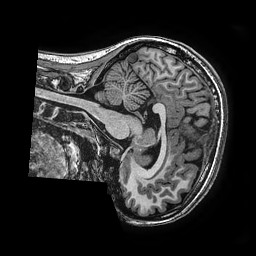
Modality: T1w
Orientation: sagittal
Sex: female
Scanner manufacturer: ge
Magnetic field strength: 3 T
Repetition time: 0.0077 s
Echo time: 0.003436 s